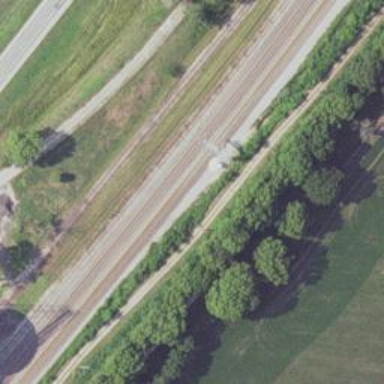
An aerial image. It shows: Railway track.